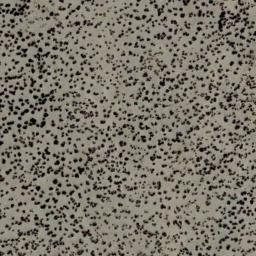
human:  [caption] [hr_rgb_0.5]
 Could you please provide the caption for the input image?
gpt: A lot of dense chaparrals grow on the wasteland .

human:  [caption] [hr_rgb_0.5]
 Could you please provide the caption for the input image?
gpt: There are many bushes make up the chaparral in the white bare land .

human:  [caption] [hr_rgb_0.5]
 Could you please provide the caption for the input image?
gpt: In this jungle, Only the little vegetation can be seen .

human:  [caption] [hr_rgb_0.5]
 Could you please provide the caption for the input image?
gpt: Chaparral is evenly distributed on the sand .

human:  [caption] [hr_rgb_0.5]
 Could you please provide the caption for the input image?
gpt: The plants in the chaparral are evenly distributed .